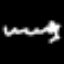
Label: squiggle